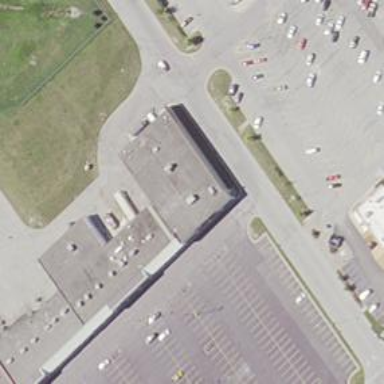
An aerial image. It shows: Retail building.